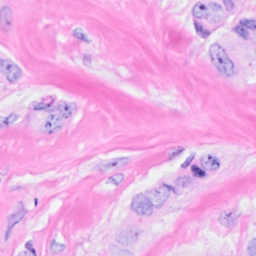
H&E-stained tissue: Breast